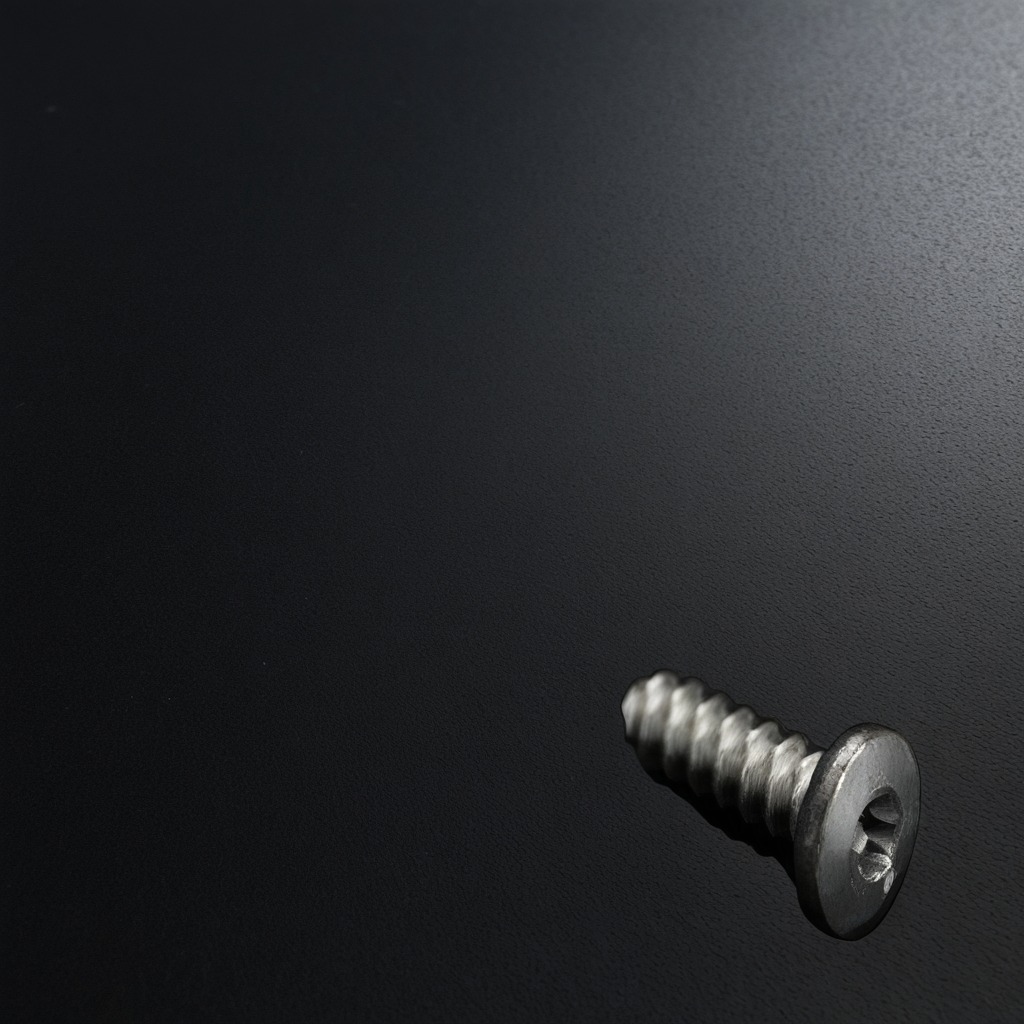
A metal screw is lying on the clean granite tabletop covered with a black rubber mat inside a workshop at night.